Question: I am using Twitter boostrap <URL> to make the text of the media object to wrap around an image. However this is not working as can be seen in the image below.

The site can be accessed at <URL>
How do I make the text wrap around the image when the screen width shrinks ?
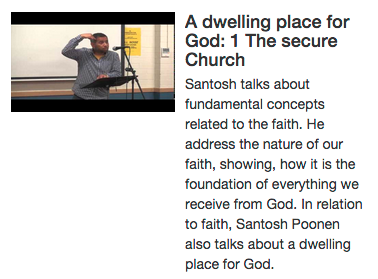
Answer: Insert your image under the 'media-body' element then set it as 'float:left;'
'''
.media-body a {
float: left;
margin-right: 15px;
margin-bottom: 2px
}
'''
'''
<div class="media">
<div class="media-body">
<a href="https://www.youtube.com/watch?v=-5iYmtBItC8" style="
float: left;
">
<img class="media-object" alt="64x64" style="width: 164px; height: 100px;" src="https://img.youtube.com/vi/-5iYmtBItC8/0.jpg" data-holder-rendered="true">
</a> <h4 class="media-heading" id="media-heading">A dwelling place for God: 1 The secure Church</h4>
Santosh talks about fundamental concepts related to the faith. He address the nature of our faith, showing, how it is the foundation of everything we receive from God. In relation to faith, Santosh Poonen also talks about a dwelling place for God.
</div>
</div>
'''